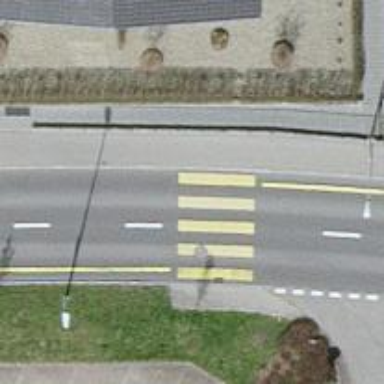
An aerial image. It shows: Pedestrian crossing with zebra markings on footway.